Question: Using push API continuously returns token count should within 1 and 1,000. Please find the API error in the screenshot.

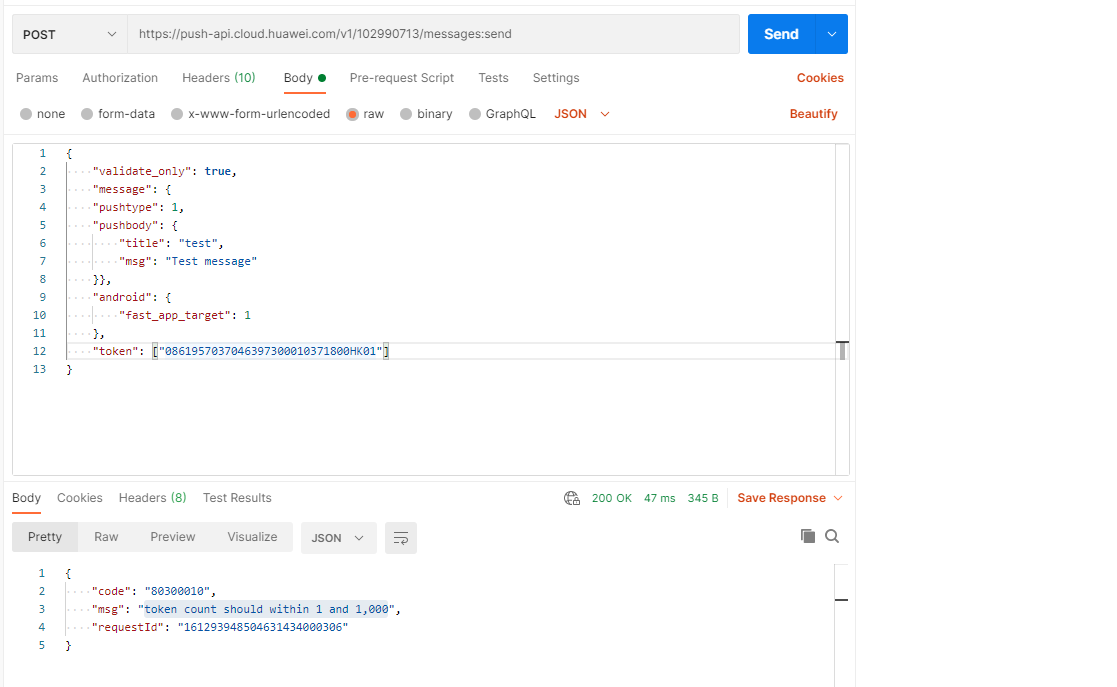
Answer: The possible causes of this problem is, you have placed the "token" attribute in wrong place.
Solution:
Please keep your "token" attribute within the "message" object,.
<URL>
For details, check the following documents:
<URL>